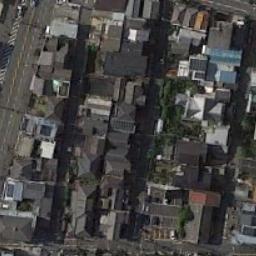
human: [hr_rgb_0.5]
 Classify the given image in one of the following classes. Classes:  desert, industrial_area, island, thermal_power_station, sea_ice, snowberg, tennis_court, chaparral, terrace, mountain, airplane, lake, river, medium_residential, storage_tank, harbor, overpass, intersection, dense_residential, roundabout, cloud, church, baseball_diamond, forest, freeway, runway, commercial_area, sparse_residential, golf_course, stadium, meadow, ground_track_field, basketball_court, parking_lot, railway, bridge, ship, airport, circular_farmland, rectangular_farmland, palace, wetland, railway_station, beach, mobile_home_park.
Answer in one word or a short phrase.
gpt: dense_residential